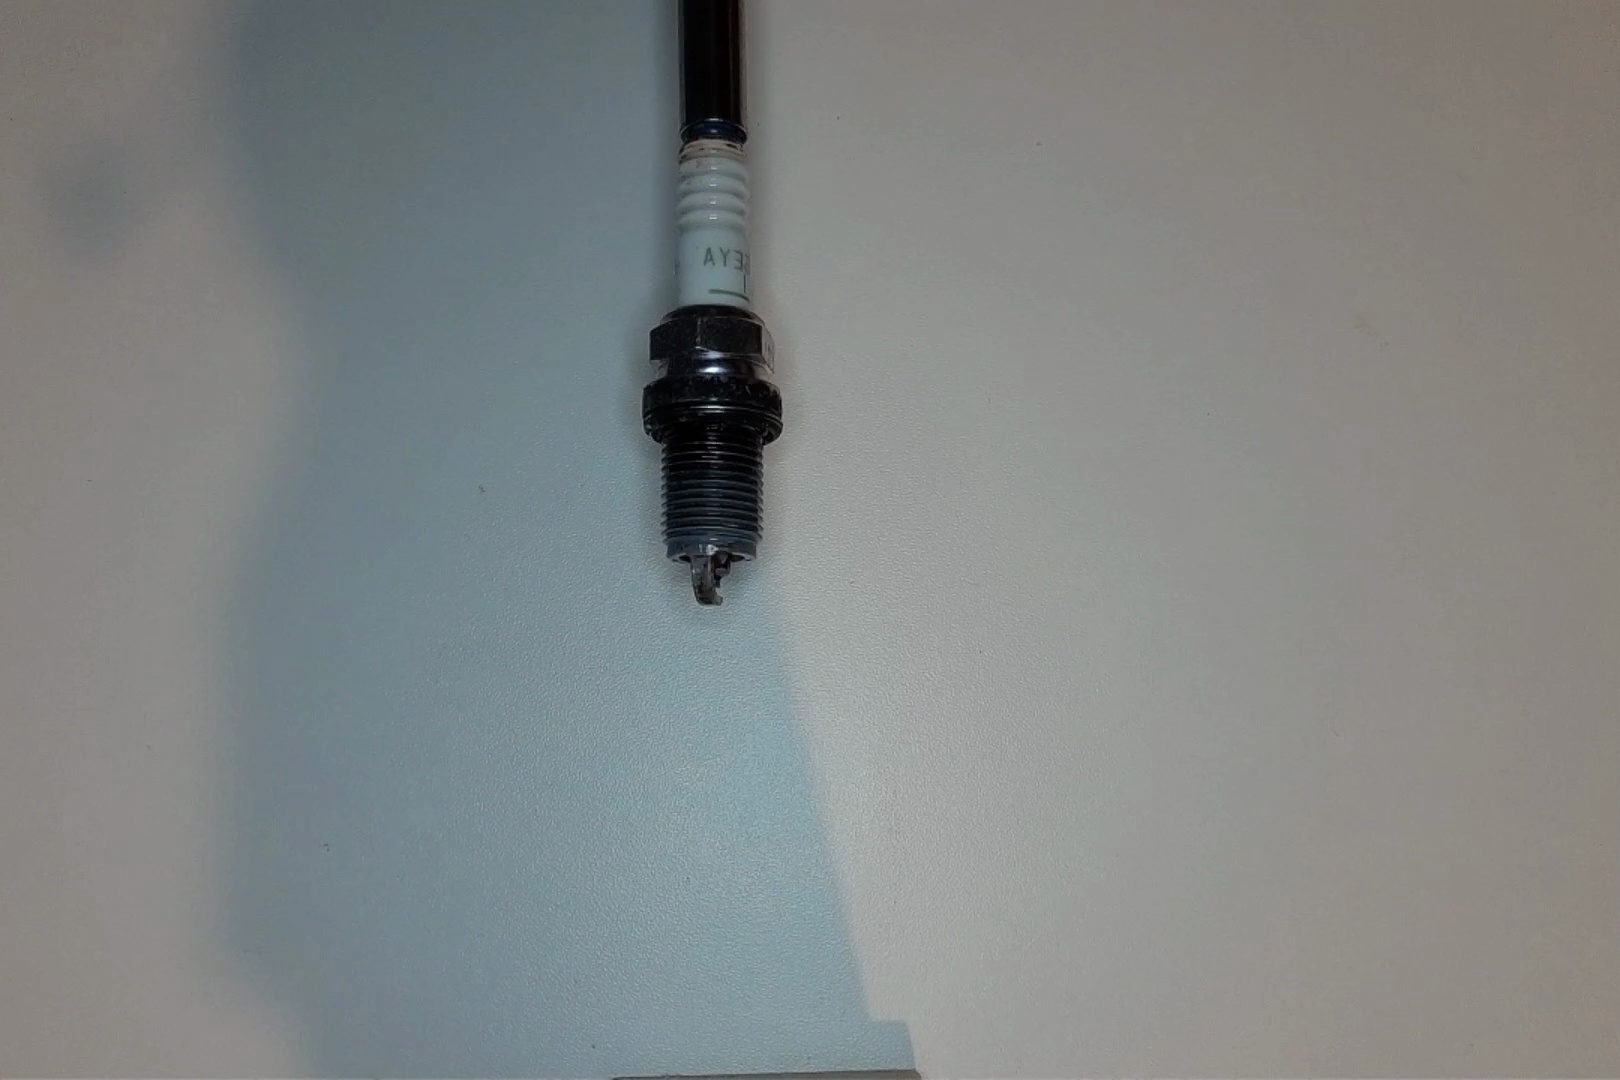
Label: anomaly